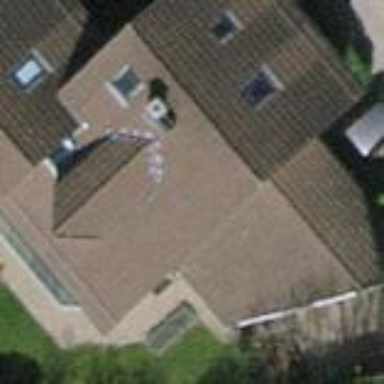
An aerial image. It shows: Semidetached house with gabled tile roof.